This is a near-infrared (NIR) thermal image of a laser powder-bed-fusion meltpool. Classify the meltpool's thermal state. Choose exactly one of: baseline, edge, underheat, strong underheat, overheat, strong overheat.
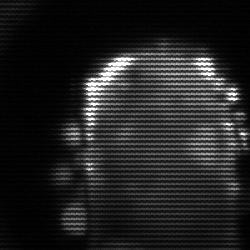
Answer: baseline